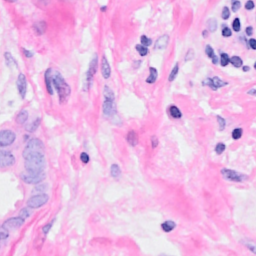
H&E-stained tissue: Breast